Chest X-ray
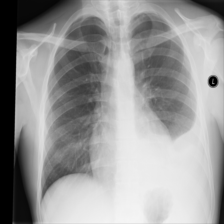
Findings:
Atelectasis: negative
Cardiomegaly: negative
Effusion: negative
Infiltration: negative
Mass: negative
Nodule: negative
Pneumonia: negative
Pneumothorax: negative
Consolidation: negative
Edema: negative
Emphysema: negative
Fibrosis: negative
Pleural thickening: negative
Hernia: negative